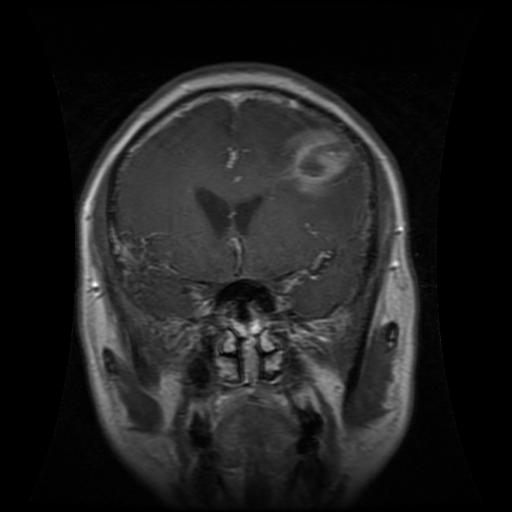
Label: glioma